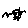
Label: zigzag